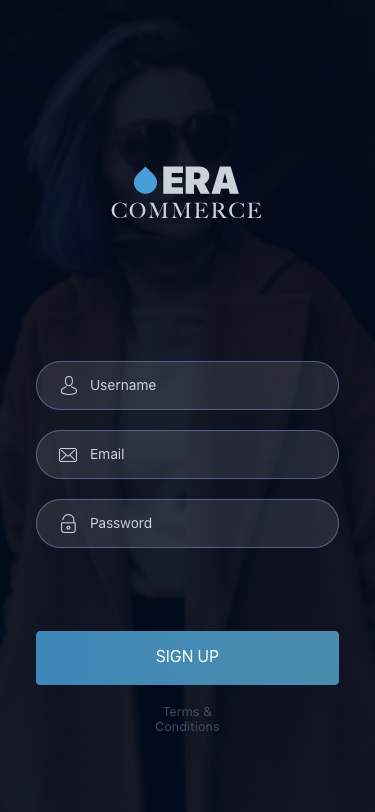
Text in this UI design:
Terms & Conditions
SIGN UP
Password
Username
Email